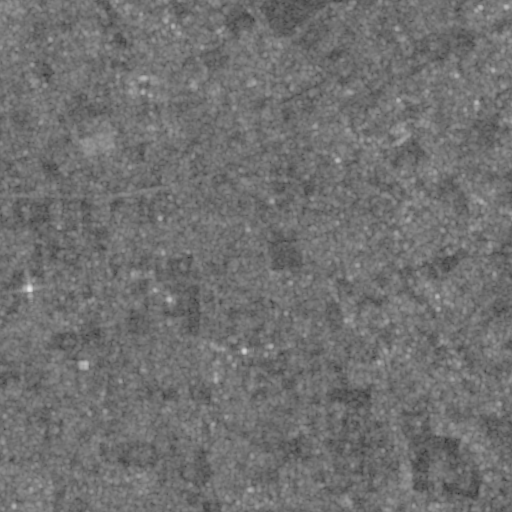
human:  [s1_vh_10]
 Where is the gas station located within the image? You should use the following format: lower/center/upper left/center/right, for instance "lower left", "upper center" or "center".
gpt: The gas station is located in the center right of the image.
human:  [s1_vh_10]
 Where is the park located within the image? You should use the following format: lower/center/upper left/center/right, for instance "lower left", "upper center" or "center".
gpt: The park is located in the upper center of the image.
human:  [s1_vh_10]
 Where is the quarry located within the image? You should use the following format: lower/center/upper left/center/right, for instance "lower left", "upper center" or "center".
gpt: There is no quarry in the image.

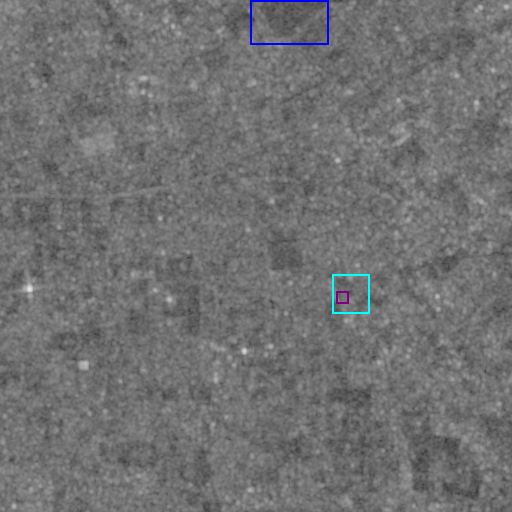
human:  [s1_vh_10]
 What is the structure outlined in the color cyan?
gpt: The structure outlined in cyan is a crop field.
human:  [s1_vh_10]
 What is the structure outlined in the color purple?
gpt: The structure outlined in purple is a gas station.
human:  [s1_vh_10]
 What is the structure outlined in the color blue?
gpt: The structure outlined in blue is a park.
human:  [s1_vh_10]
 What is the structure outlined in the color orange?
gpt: There is no orange outline.